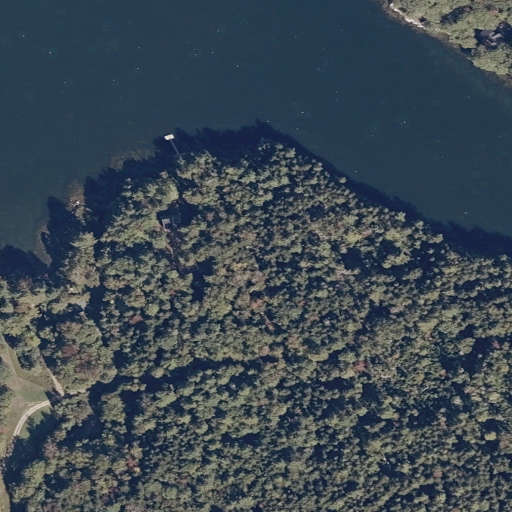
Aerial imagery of island in Maine named Basin Island containing evergreen forest, open water, herbaceous wetlands, mixed forest, open development, low intensity development, and grassland